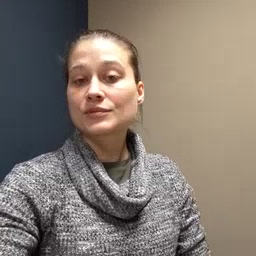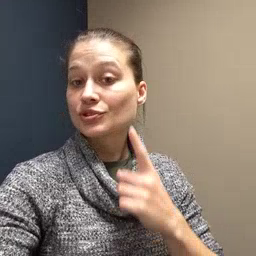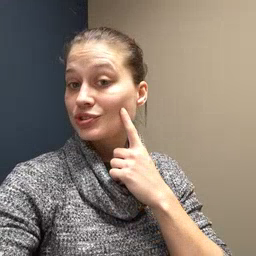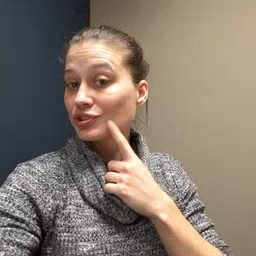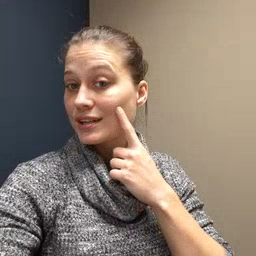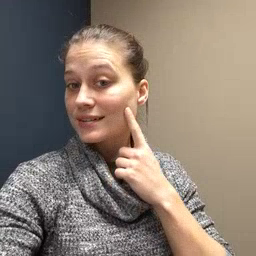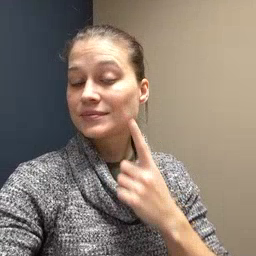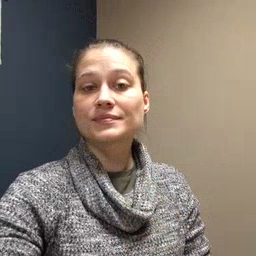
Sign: cheek